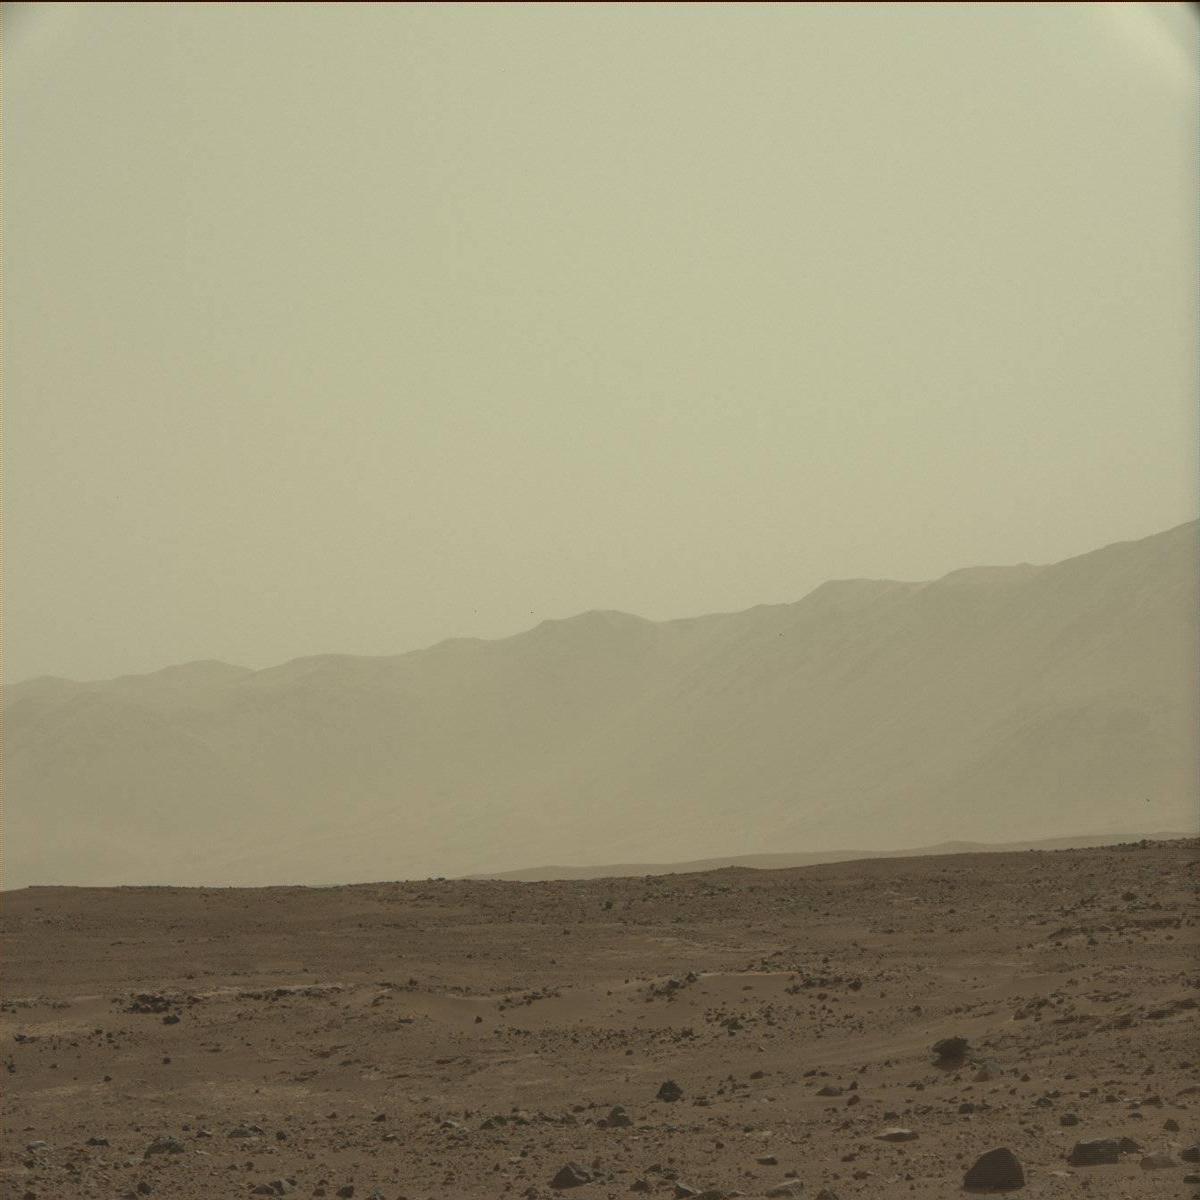
Terrain classes present: Bedrock, Ridge, Rock, Sand / Soil, Sky